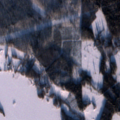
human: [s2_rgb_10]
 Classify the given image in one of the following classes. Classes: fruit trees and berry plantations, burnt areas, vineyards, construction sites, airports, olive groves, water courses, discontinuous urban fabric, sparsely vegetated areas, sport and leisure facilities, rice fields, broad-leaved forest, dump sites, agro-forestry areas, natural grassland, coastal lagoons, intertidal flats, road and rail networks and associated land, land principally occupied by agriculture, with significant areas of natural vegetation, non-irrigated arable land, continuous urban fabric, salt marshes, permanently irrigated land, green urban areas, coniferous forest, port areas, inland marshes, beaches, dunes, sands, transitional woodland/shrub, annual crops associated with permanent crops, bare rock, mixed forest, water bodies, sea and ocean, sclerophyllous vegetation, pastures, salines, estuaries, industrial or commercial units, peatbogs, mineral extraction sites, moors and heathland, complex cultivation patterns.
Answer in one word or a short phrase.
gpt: non-irrigated arable land, land principally occupied by agriculture, with significant areas of natural vegetation, mixed forest, transitional woodland/shrub, water bodies